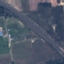
Label: Highway